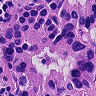
Metastatic tissue present: yes